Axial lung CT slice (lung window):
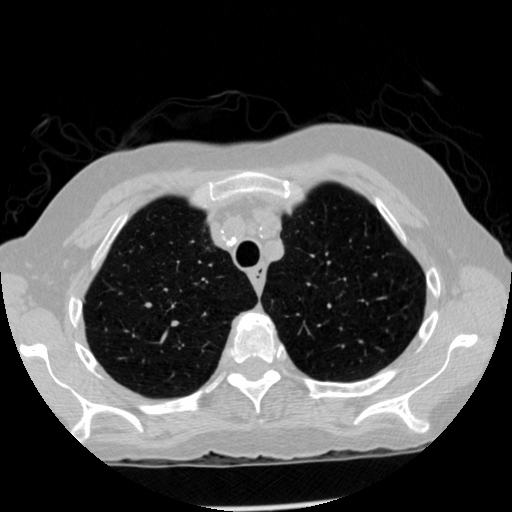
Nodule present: no